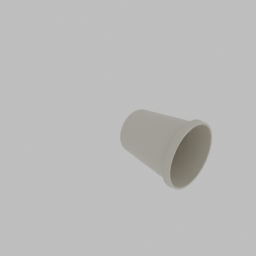
Label: tools